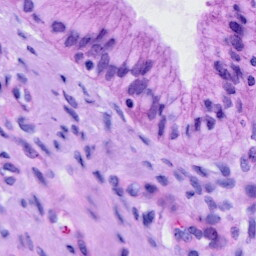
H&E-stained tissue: Cervix